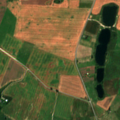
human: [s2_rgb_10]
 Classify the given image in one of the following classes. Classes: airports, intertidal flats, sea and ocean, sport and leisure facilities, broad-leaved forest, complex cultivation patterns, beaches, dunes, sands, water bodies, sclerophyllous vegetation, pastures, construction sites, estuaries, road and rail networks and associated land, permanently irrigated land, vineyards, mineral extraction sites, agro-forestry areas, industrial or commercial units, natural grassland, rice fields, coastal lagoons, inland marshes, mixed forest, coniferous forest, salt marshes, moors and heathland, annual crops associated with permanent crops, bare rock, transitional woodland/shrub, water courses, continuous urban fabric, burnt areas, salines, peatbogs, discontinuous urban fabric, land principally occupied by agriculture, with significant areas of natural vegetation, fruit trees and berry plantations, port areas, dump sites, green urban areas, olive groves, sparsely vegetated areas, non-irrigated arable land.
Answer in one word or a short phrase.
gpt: non-irrigated arable land, pastures, land principally occupied by agriculture, with significant areas of natural vegetation